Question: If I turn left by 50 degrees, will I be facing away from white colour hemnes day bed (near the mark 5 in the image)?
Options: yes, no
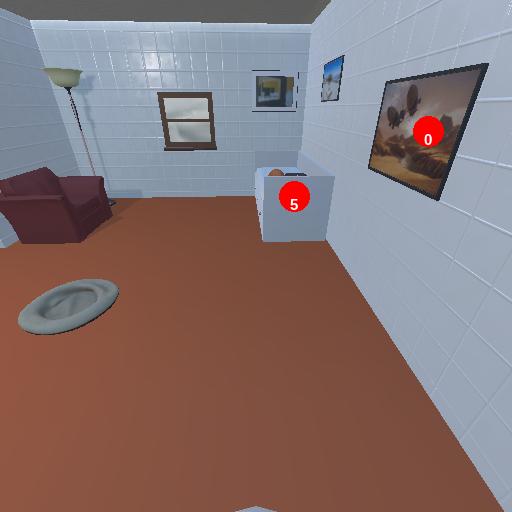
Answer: yes